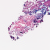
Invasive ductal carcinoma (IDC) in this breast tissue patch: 0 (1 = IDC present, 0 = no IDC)